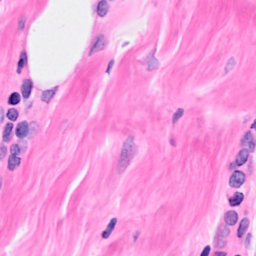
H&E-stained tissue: Breast